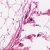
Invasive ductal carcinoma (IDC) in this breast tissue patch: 0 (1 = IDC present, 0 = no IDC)